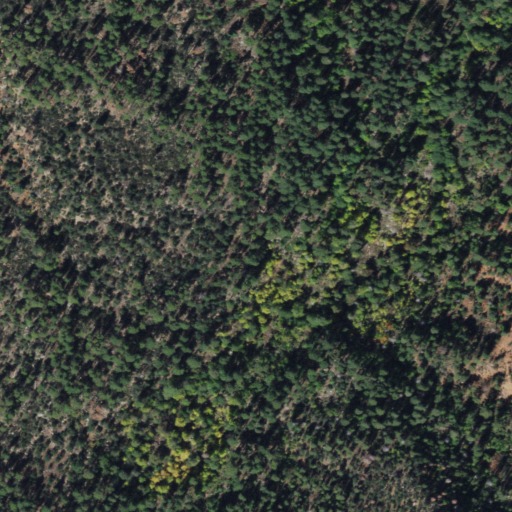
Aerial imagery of valley in Arizona named Patton Spring Draw containing evergreen forest and shrub